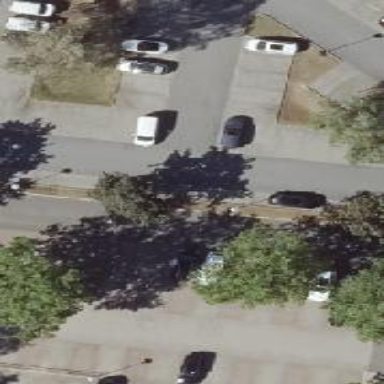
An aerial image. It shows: Parking aisle designated as service road.